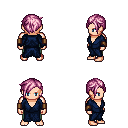
a pixel art fantasy rpg character, male body template, human, light skin, blue robe, teal pants, pink pixie cut hairstyle, leather bracers, four views (front, back, left, right), 2x2 character sprite sheet, small pixel art, hard edges, no anti-aliasing